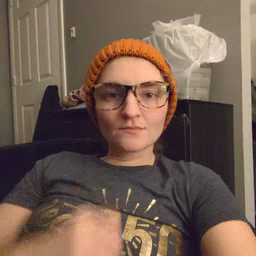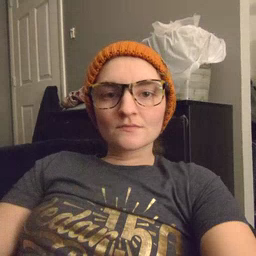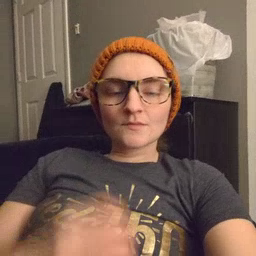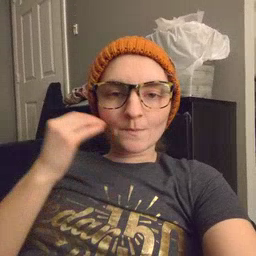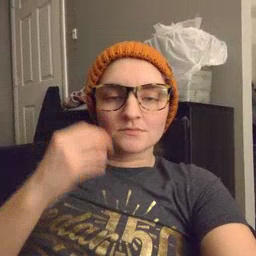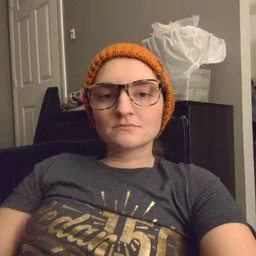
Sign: home